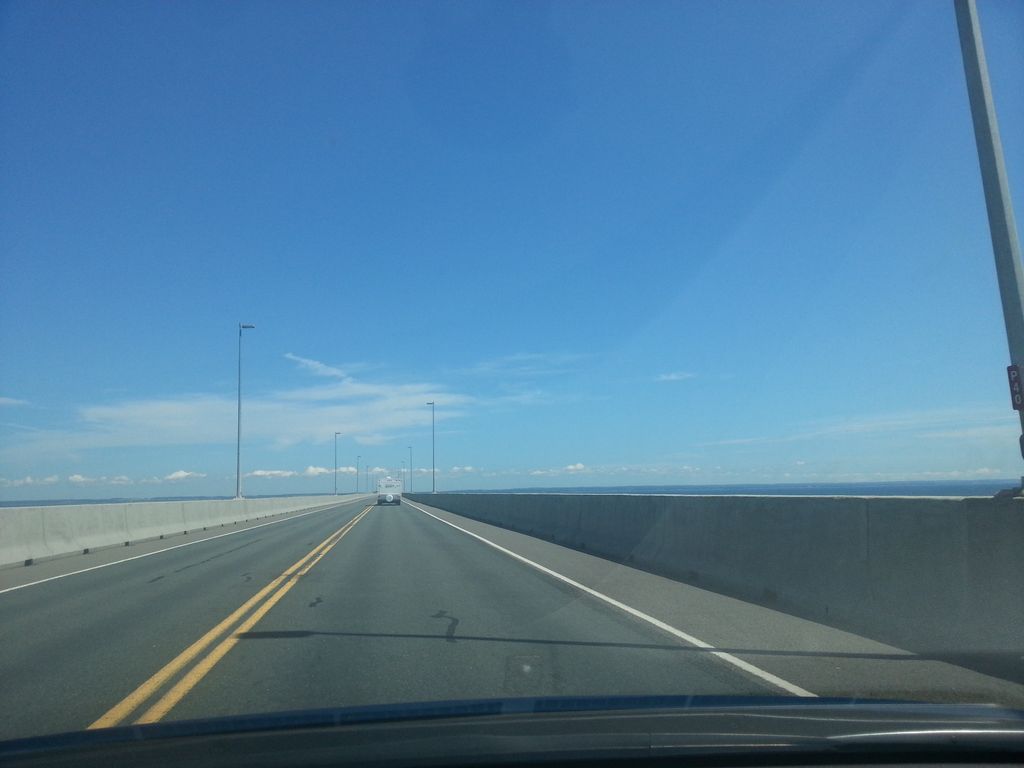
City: charlottetown